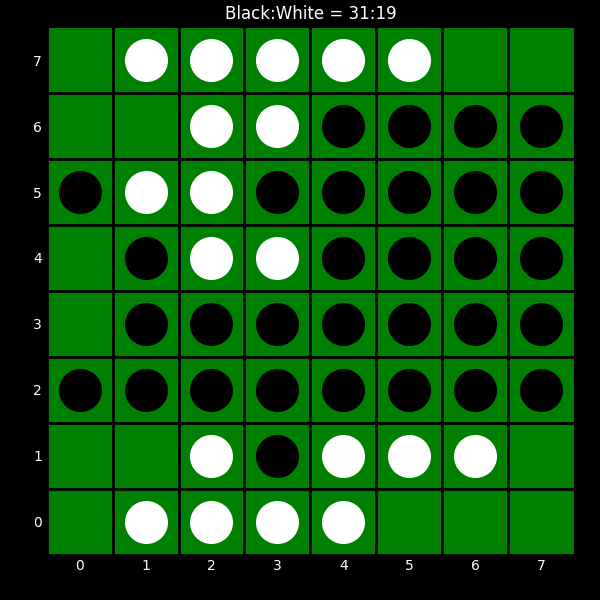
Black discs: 31
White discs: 19